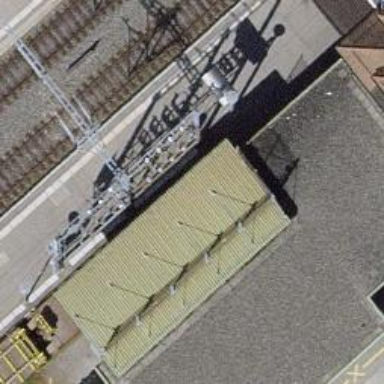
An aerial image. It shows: Railway buffer stop.